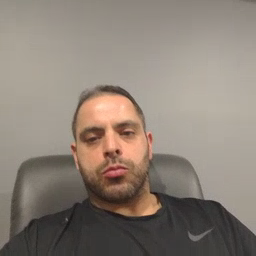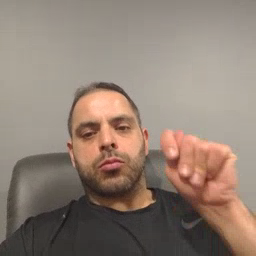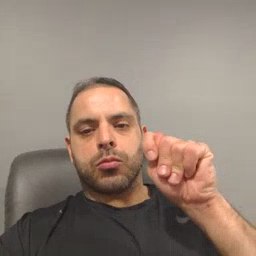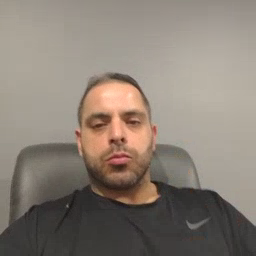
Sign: potty